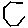
Label: hexagon